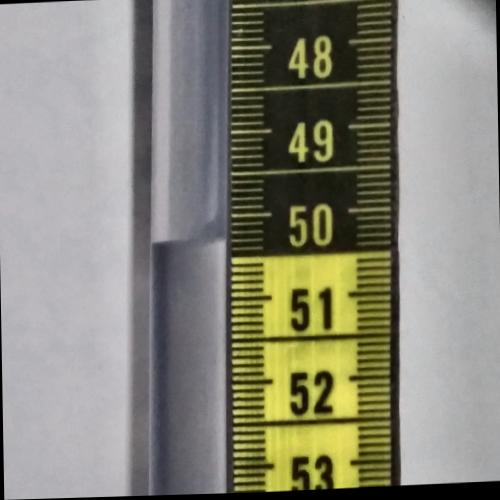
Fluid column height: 50.3 cm